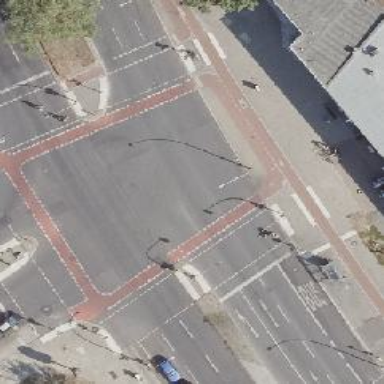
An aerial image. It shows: Secondary road with asphalt surface and cycle track on the right side.